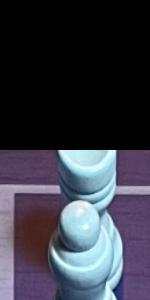
Label: Rook_White